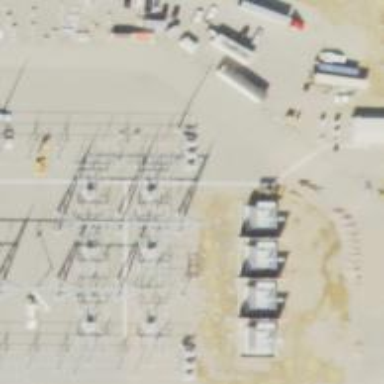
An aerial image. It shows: Switch for power supply.